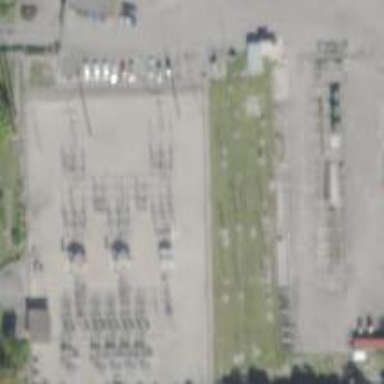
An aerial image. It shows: Outdoor distribution level power substation.